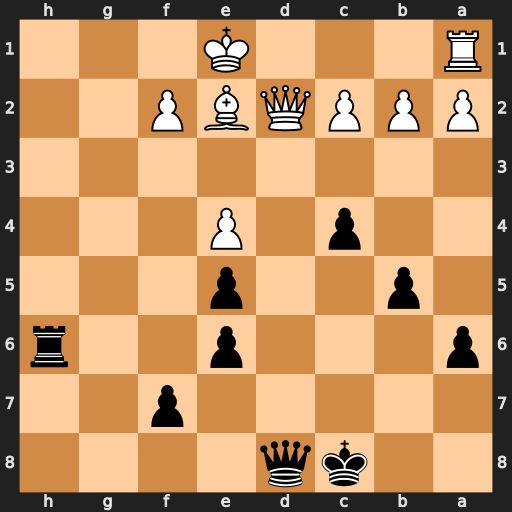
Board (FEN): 2kq4/5p2/p3p2r/1p2p3/2p1P3/8/PPPQBP2/R3K3
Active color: b
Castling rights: Q
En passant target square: -
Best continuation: Rh1+ Bf1 Rxf1+ Kxf1 Qxd2